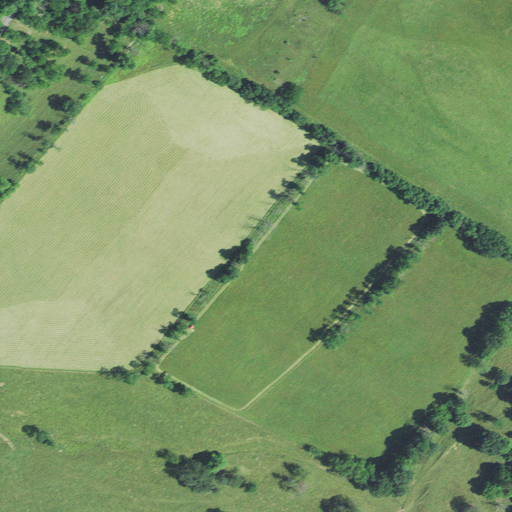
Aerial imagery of plain(s) in West Virginia named Ash Flats containing pasture, grassland, deciduous forest, and open development